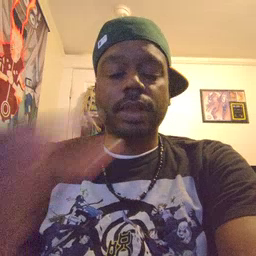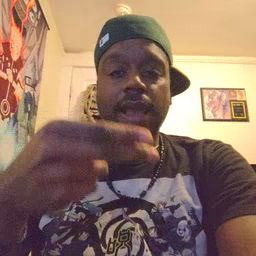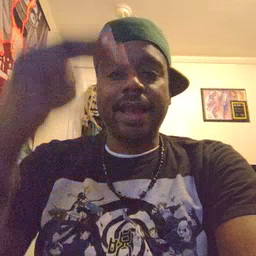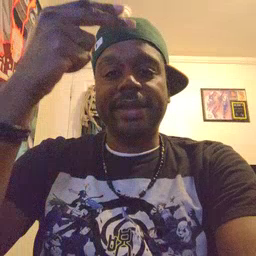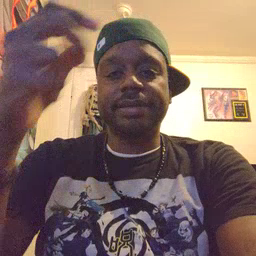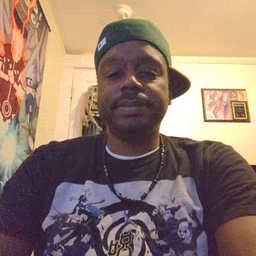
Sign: high